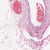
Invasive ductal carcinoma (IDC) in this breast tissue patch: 0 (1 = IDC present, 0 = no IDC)